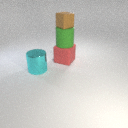
large red rubber cube below large green rubber cylinder